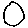
Label: circle